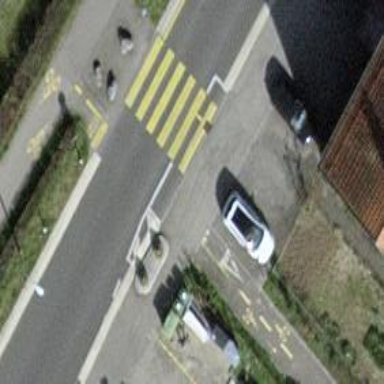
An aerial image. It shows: Kerb barrier.